Question: I have a problem with my XML layout. As you see in the image below, the textview is next to the checkbox (which doesn't include any 'android:text' field . How can I remove the space I've underlined with blue?

Code:
'''
<?xml version="1.0" encoding="utf-8"?>
<LinearLayout xmlns:android="http://schemas.android.com/apk/res/android"
android:layout_width="fill_parent"
android:layout_height="fill_parent"
android:orientation="vertical" >
<Button
android:id="@+id/bDisinstalla"
android:layout_width="match_parent"
android:layout_height="wrap_content"
android:layout_gravity="center"
android:layout_marginTop="5dp"
android:text="@string/disinstalla"
android:textColor="#FF0000"
android:textSize="26dp" />
<ScrollView
android:id="@+id/scrollView1"
android:layout_width="match_parent"
android:layout_height="wrap_content"
android:fadeScrollbars="true" >
<TableLayout
android:id="@+id/tableLayout1"
android:layout_width="match_parent"
android:layout_height="wrap_content" >
<CheckBox
android:id="@+id/cbAbilitaServizio"
android:layout_width="wrap_content"
android:layout_height="wrap_content"
android:text="@string/abilita_servizio" >
</CheckBox>
<CheckBox
android:id="@+id/cbSpegniSchermo"
android:layout_width="wrap_content"
android:layout_height="wrap_content"
android:text="@string/spegni_schermo" >
</CheckBox>
<CheckBox
android:id="@+id/cbLandscape"
android:layout_width="wrap_content"
android:layout_height="wrap_content"
android:text="@string/landscape" >
</CheckBox>
<Button
android:id="@+id/bCalibrazione"
android:layout_width="match_parent"
android:layout_height="wrap_content"
android:layout_gravity="center"
android:text="@string/calibrazione" />
'''
Problematic code:
'''
<!-- BELOW THERE IS THE PROBLEMATICCODE -->
<!-- BELOW THERE IS THE PROBLEMATICCODE -->
<!-- BELOW THERE IS THE PROBLEMATICCODE -->
<!-- BELOW THERE IS THE PROBLEMATICCODE -->
<TableRow
android:layout_width="match_parent"
android:layout_height="wrap_content"
android:layout_marginTop="10dp"
android:background="@drawable/ripetisfondo"
android:padding="1dp" >
<CheckBox
android:id="@+id/checkBox1"
android:layout_width="wrap_content"
android:layout_height="wrap_content"
android:background="#000000" />
<TextView
android:id="@+id/textView1"
android:layout_width="wrap_content"
android:layout_height="wrap_content"
android:shadowColor="#000000"
android:shadowDx="1"
android:shadowDy="1"
android:shadowRadius="2"
android:text="@string/titolo1"
android:textColor="#FFFFFF"
android:textSize="15dp"
android:textStyle="bold" />
</TableRow>
<!-- TITOLO TITOLO TITOLO TITOLO TITOLO TITOLO TITOLO -->
'''
Rest of the code:
'''
<!-- TITOLO TITOLO TITOLO TITOLO TITOLO TITOLO TITOLO -->
<TableRow
android:layout_width="wrap_content"
android:layout_height="wrap_content"
android:background="#33b5e5"
android:padding="1dp" >
</TableRow>
<TableRow
android:layout_width="wrap_content"
android:layout_height="wrap_content"
android:background="#555555"
android:padding="1dp" >
<TextView
android:id="@+id/textView1"
android:layout_width="wrap_content"
android:layout_height="wrap_content"
android:layout_marginLeft="10dp"
android:text="@string/impostazioni_5"
android:textSize="15dp"
android:textStyle="bold" />
</TableRow>
<!-- TITOLO TITOLO TITOLO TITOLO TITOLO TITOLO TITOLO -->
<SeekBar
android:id="@+id/sbNumeroPassate"
android:layout_width="match_parent"
android:layout_height="wrap_content"
android:layout_marginLeft="10dp"
android:layout_marginRight="10dp" />
<LinearLayout>
<TextView
android:id="@+id/tvMilliseconds"
android:layout_width="wrap_content"
android:layout_height="wrap_content"
android:layout_marginLeft="10dp"
android:layout_marginRight="10dp"
android:text="@string/impostazioni_1a" />
<TextView
android:id="@+id/tvCurrentWaves"
android:layout_width="wrap_content"
android:layout_height="wrap_content"
android:layout_marginLeft="10dp"
android:layout_marginRight="10dp"
android:text="@string/impostazioni_current" />
</LinearLayout>
<LinearLayout>
<TextView
android:layout_width="wrap_content"
android:layout_height="wrap_content"
android:layout_marginLeft="10dp"
android:layout_marginRight="10dp"
android:text="@string/impostazioni_2a" />
<TextView
android:layout_width="wrap_content"
android:layout_height="wrap_content"
android:layout_marginLeft="10dp"
android:layout_marginRight="10dp"
android:text="@string/impostazioni_4a" />
</LinearLayout>
<!-- TITOLO TITOLO TITOLO TITOLO TITOLO TITOLO TITOLO -->
<TableRow
android:layout_width="wrap_content"
android:layout_height="wrap_content"
android:background="#33b5e5"
android:padding="1dp" >
</TableRow>
<TableRow
android:layout_width="wrap_content"
android:layout_height="wrap_content"
android:background="#555555"
android:padding="1dp" >
<TextView
android:layout_width="wrap_content"
android:layout_height="wrap_content"
android:layout_marginLeft="10dp"
android:text="@string/impostazioni_6"
android:textSize="15dp"
android:textStyle="bold" />
</TableRow>
<!-- TITOLO TITOLO TITOLO TITOLO TITOLO TITOLO TITOLO -->
<SeekBar
android:id="@+id/sbMillisecTraPassate"
android:layout_width="match_parent"
android:layout_height="wrap_content"
android:layout_marginLeft="10dp"
android:layout_marginRight="10dp" />
<LinearLayout>
<TextView
android:id="@+id/tvMilliseconds"
android:layout_width="wrap_content"
android:layout_height="wrap_content"
android:layout_marginLeft="10dp"
android:layout_marginRight="10dp"
android:text="@string/impostazioni_1b" />
<TextView
android:id="@+id/tvCurrentInterval"
android:layout_width="wrap_content"
android:layout_height="wrap_content"
android:layout_marginLeft="10dp"
android:layout_marginRight="10dp"
android:text="@string/impostazioni_current" />
</LinearLayout>
<LinearLayout>
<TextView
android:layout_width="wrap_content"
android:layout_height="wrap_content"
android:layout_marginLeft="10dp"
android:layout_marginRight="10dp"
android:text="@string/impostazioni_2b" />
<TextView
android:layout_width="wrap_content"
android:layout_height="wrap_content"
android:layout_marginLeft="10dp"
android:layout_marginRight="10dp"
android:text="@string/impostazioni_4b" />
</LinearLayout>
<!-- TITOLO TITOLO TITOLO TITOLO TITOLO TITOLO TITOLO -->
<TableRow
android:layout_width="wrap_content"
android:layout_height="wrap_content"
android:background="#33b5e5"
android:padding="1dp" >
</TableRow>
<TableRow
android:layout_width="wrap_content"
android:layout_height="wrap_content"
android:background="#555555"
android:padding="1dp" >
<TextView
android:layout_width="wrap_content"
android:layout_height="wrap_content"
android:layout_marginLeft="10dp"
android:text="@string/impostazioni_7"
android:textSize="15dp"
android:textStyle="bold" />
</TableRow>
<!-- TITOLO TITOLO TITOLO TITOLO TITOLO TITOLO TITOLO -->
<LinearLayout>
<TextView
android:id="@+id/tvAccensioni"
android:layout_width="wrap_content"
android:layout_height="wrap_content"
android:layout_marginLeft="10dp"
android:layout_marginRight="10dp"
android:text="@string/statistica_1" />
<TextView
android:id="@+id/tvSpegnimenti"
android:layout_width="wrap_content"
android:layout_height="wrap_content"
android:layout_marginLeft="10dp"
android:layout_marginRight="10dp"
android:text="@string/statistica_2" />
</LinearLayout>
<LinearLayout>
<TextView
android:id="@+id/tvPotenzaUsata"
android:layout_width="wrap_content"
android:layout_height="wrap_content"
android:layout_marginLeft="10dp"
android:layout_marginRight="10dp"
android:text="@string/statistica_3" />
<TextView
android:id="@+id/tvBottoneSalvato"
android:layout_width="wrap_content"
android:layout_height="wrap_content"
android:layout_marginLeft="10dp"
android:layout_marginRight="10dp"
android:text="@string/statistica_4" />
</LinearLayout>
<Button
android:id="@+id/bSalva"
android:layout_width="match_parent"
android:layout_height="wrap_content"
android:layout_gravity="center"
android:layout_marginTop="10dp"
android:text="@string/impostazioni_salva" />
</TableLayout>
</ScrollView>
</LinearLayout>
'''
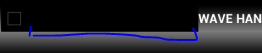
Answer: Instead of using a seperate TextView to display a String why not use the text property of Checkbox?
'''
<CheckBox
android:id="@+id/checkBox1"
android:layout_width="wrap_content"
android:layout_height="wrap_content"
android:background="#000000"
android:shadowColor="#000000"
android:shadowDx="1"
android:shadowDy="1"
android:shadowRadius="2"
android:text="@string/titolo1"
android:textColor="#FFFFFF"
android:textSize="15dp"
android:textStyle="bold" />
'''